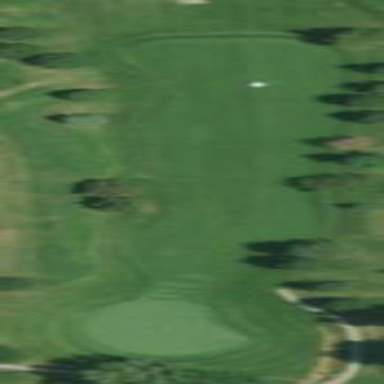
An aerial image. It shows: Rough area on grassy golf course.